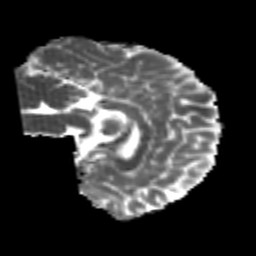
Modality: MD
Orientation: sagittal
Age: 20
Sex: female
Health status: healthy
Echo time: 0.074 s